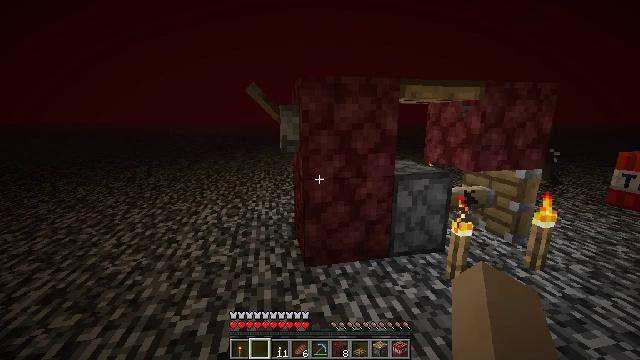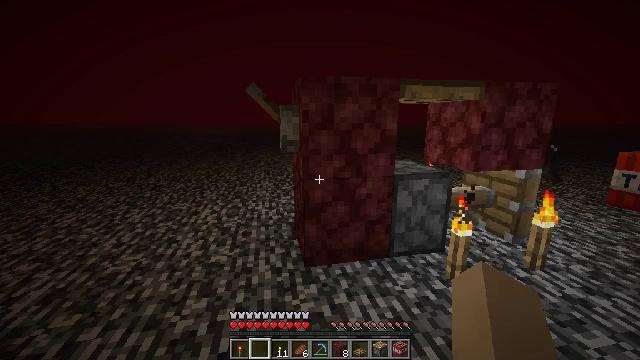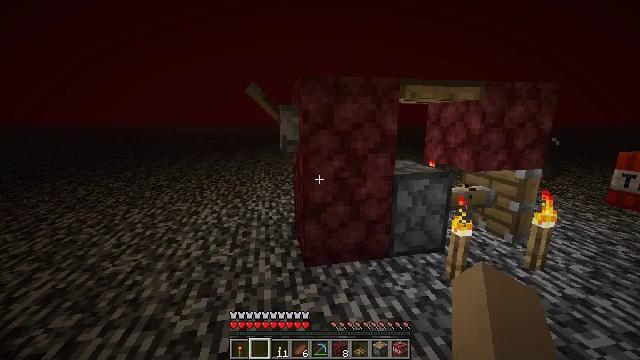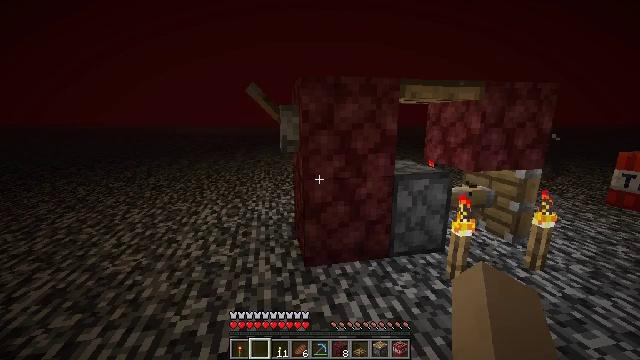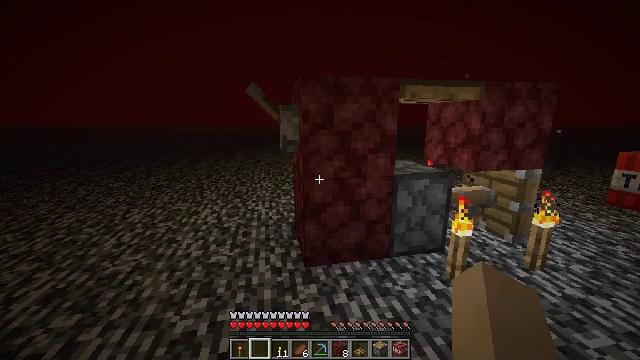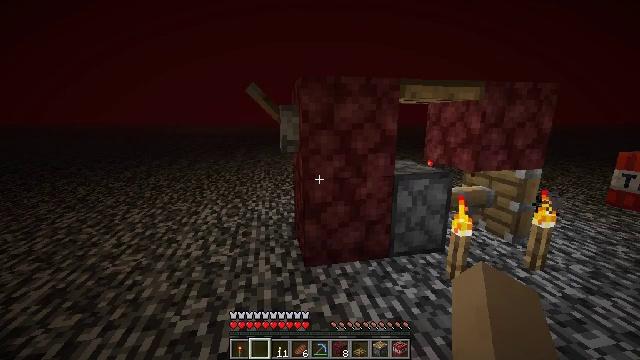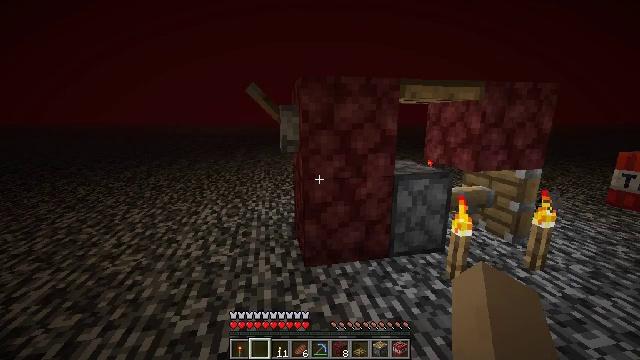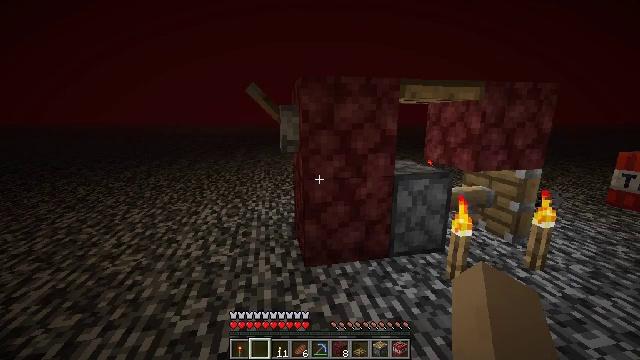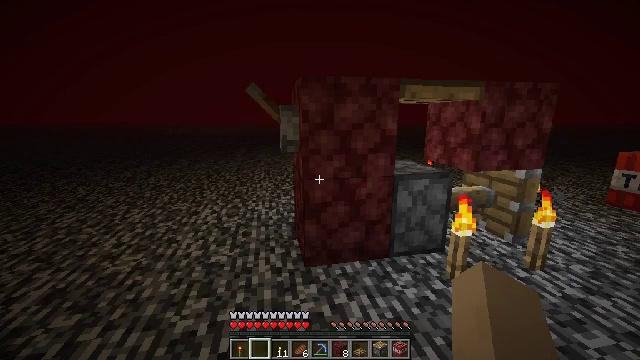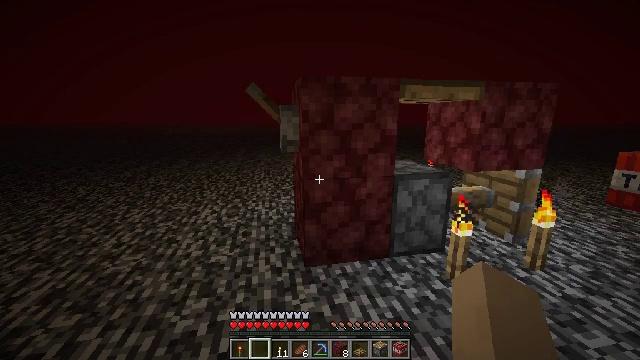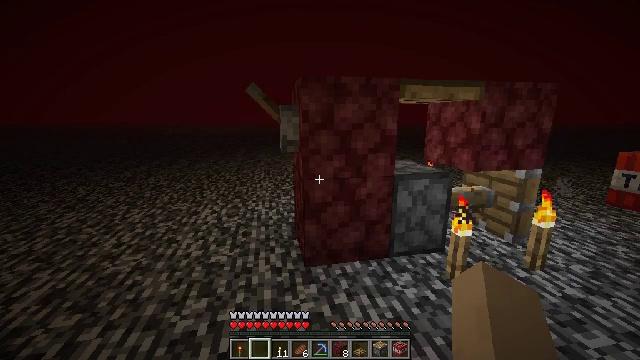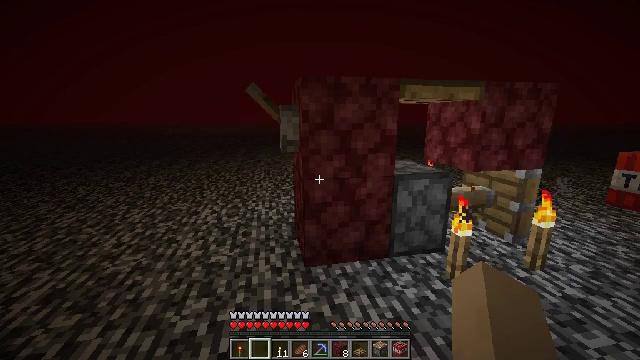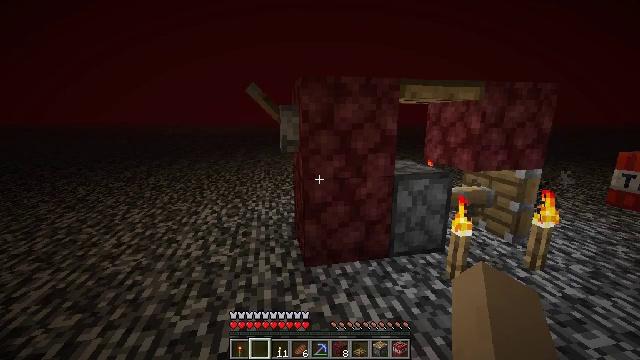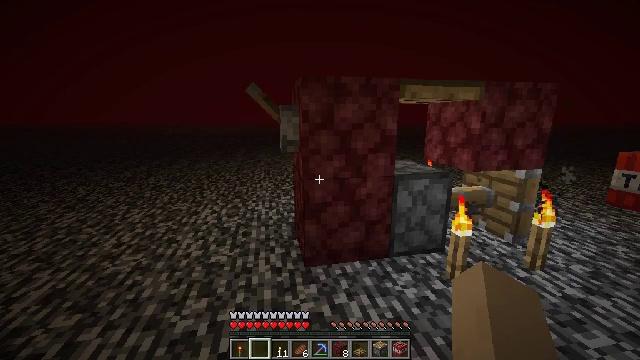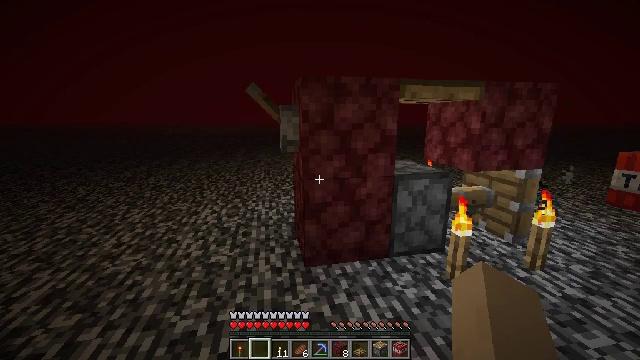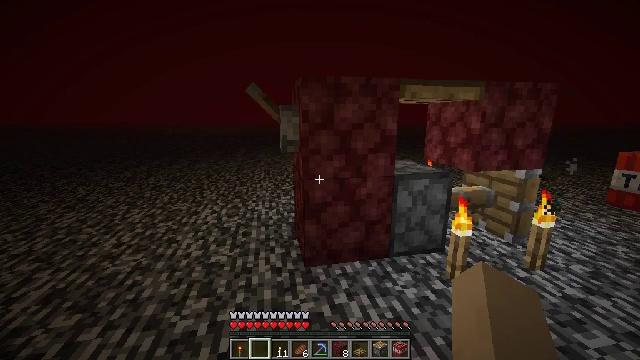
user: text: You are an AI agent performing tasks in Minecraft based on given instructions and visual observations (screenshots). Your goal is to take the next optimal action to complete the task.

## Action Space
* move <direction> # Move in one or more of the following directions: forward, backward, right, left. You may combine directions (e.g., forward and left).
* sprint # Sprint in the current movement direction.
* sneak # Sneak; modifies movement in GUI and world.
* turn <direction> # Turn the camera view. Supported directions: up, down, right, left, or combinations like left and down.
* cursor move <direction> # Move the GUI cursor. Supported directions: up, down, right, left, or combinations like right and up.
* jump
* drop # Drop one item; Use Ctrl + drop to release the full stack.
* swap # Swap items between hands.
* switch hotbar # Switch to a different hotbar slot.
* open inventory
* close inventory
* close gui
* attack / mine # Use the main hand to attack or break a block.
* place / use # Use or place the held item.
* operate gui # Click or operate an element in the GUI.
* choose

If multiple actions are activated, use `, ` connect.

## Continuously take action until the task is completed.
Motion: motion action
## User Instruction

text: Mine block lever.
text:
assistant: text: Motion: no_op
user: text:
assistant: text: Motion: no_op
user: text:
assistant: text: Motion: no_op
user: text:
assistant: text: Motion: no_op
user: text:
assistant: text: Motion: no_op
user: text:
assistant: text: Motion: no_op
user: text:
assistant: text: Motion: no_op
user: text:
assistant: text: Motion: no_op
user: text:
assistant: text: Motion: no_op
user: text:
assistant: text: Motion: no_op
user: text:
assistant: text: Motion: no_op
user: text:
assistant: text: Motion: no_op
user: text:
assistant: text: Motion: no_op
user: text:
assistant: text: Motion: no_op
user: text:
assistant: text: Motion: no_op
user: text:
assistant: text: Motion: no_op
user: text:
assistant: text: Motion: no_op
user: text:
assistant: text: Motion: no_op
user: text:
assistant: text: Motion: no_op
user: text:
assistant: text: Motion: no_op
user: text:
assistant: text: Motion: no_op
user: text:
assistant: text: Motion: no_op
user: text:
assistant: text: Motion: no_op
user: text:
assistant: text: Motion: no_op
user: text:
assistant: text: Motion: no_op
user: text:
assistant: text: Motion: no_op
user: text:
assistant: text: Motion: no_op
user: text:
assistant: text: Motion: no_op
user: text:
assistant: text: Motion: no_op
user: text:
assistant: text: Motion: no_op